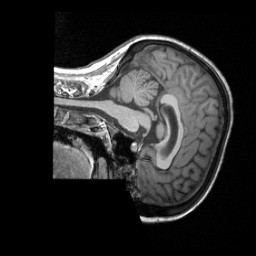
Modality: T1w
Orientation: sagittal
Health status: healthy
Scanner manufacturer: siemens
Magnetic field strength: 3 T
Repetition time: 2.3 s
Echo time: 0.00285 s